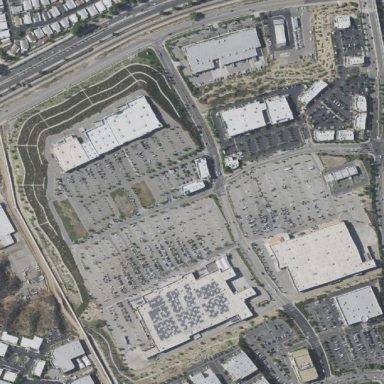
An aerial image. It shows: Retail area.